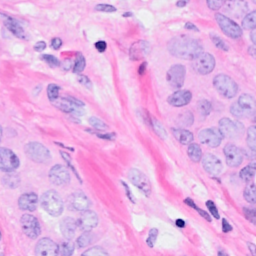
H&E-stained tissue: Breast